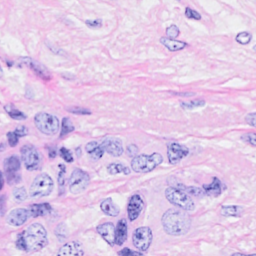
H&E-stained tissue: Breast